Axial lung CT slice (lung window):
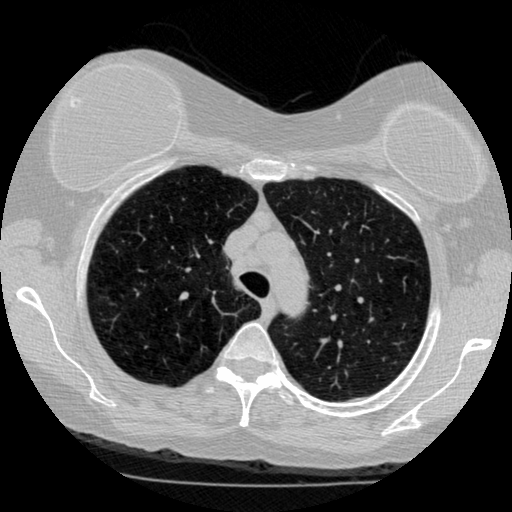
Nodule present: no